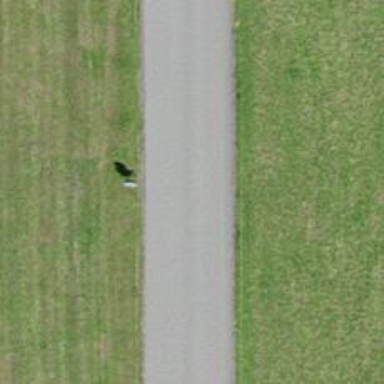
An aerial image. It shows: Tertiary road with asphalt surface and no sidewalks.